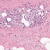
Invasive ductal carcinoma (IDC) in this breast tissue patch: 0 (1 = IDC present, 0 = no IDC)